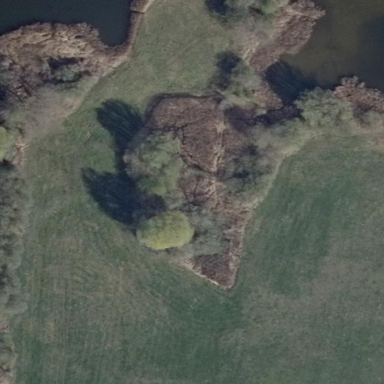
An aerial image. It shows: Reedbed in wetland area.